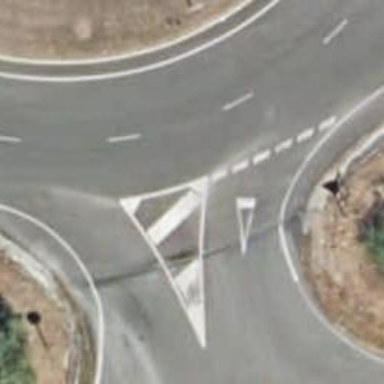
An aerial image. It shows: Road with "give way" sign.